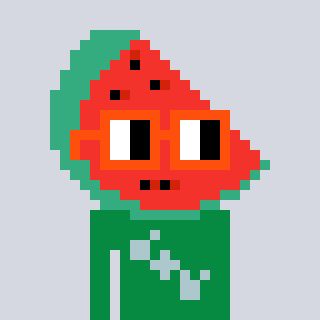
a pixel art character with square orange glasses, a watermelon-shaped head and a green-colored body on a cool background